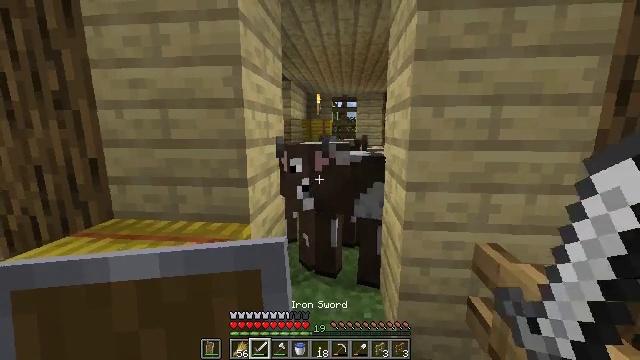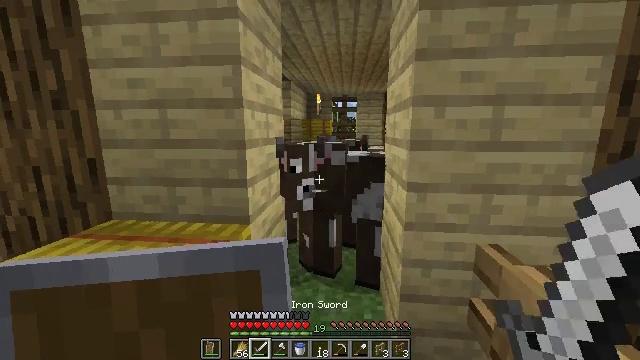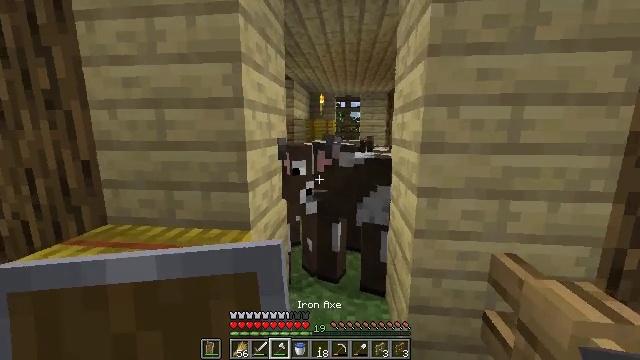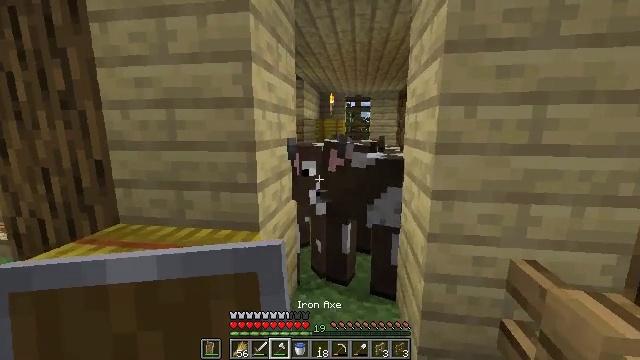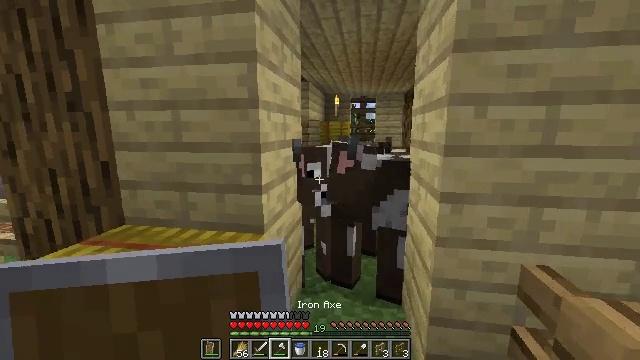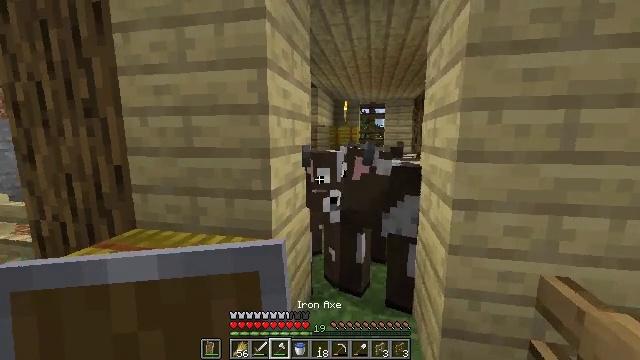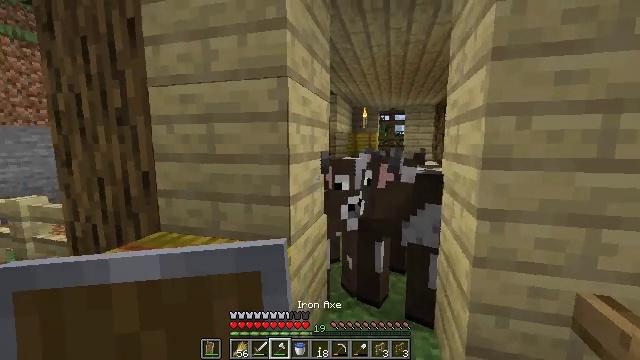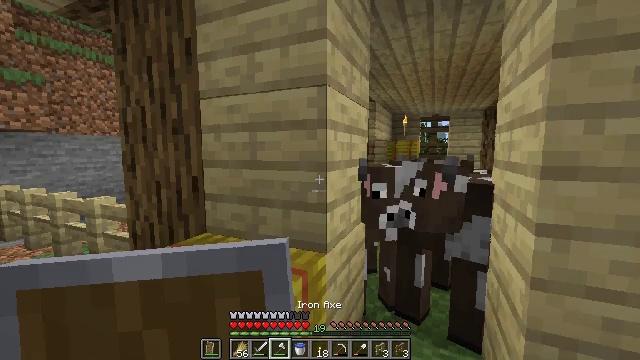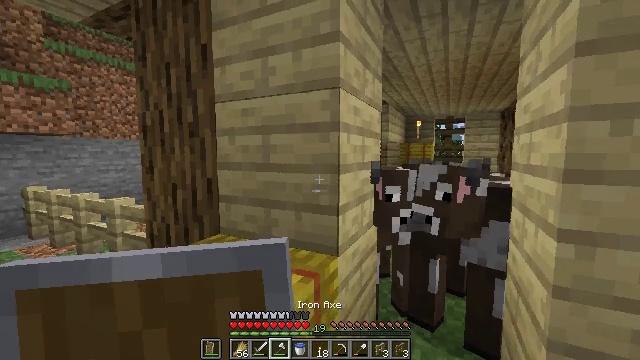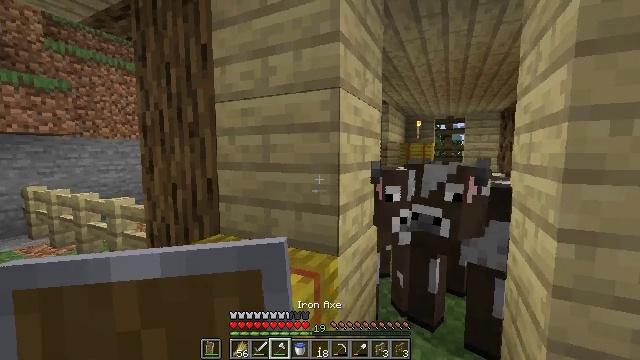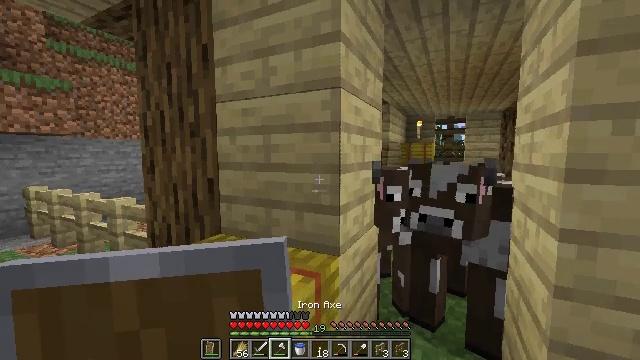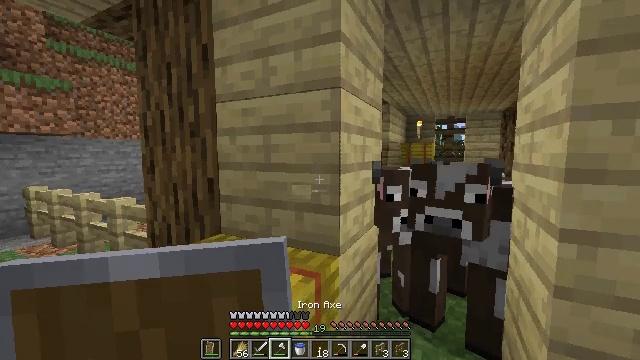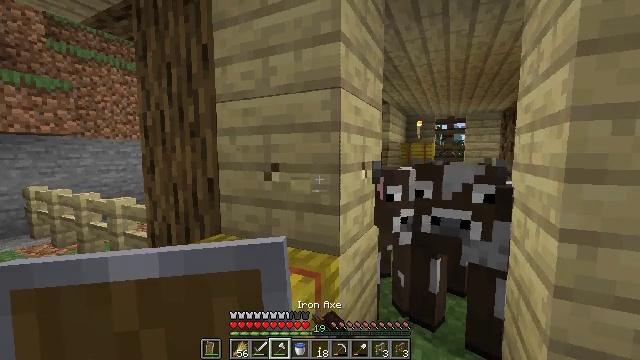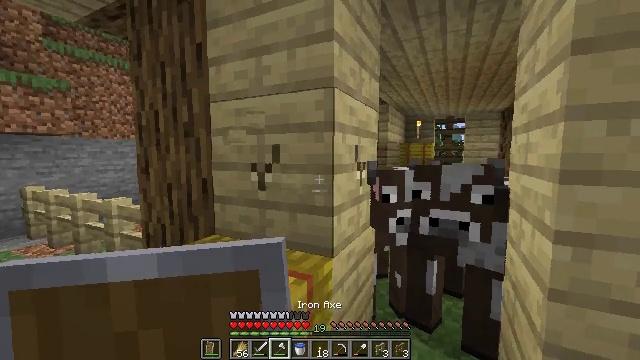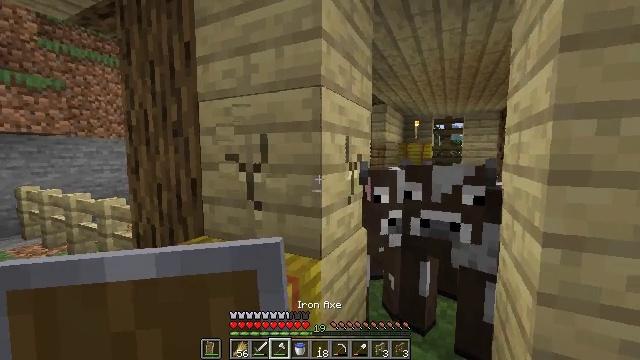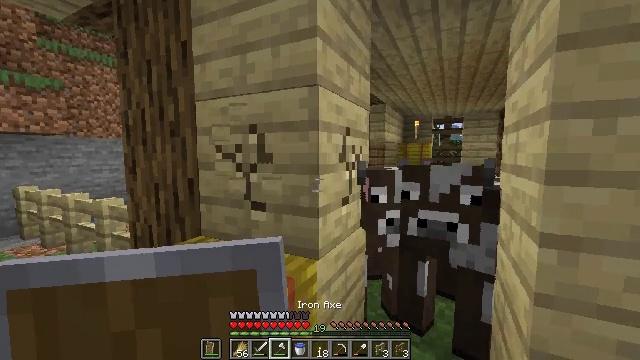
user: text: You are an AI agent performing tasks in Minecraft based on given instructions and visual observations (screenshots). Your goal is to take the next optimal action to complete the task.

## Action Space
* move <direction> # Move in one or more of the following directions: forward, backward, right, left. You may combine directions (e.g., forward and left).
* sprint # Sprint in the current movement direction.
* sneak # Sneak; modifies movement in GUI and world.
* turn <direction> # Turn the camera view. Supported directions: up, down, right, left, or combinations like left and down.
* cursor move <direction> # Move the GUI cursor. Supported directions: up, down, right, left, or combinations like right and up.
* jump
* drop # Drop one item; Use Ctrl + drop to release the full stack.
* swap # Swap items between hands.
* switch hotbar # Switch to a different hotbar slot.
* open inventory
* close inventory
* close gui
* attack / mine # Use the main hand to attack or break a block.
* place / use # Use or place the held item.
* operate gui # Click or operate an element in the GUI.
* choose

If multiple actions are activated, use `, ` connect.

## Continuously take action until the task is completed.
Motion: motion action
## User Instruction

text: Mine the birch planks.
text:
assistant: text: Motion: no_op
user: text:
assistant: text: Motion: no_op
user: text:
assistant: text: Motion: turn left
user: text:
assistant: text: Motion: turn left
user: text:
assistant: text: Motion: turn left and up
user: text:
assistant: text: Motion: turn left and up
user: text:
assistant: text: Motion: turn left and up
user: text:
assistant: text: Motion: turn left
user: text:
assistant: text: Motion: no_op
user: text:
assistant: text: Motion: no_op
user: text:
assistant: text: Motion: attack / mine
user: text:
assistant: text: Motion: attack / mine
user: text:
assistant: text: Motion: attack / mine
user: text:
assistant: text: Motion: attack / mine
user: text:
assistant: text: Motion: attack / mine
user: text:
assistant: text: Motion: attack / mine
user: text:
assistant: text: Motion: attack / mine
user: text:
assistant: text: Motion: attack / mine
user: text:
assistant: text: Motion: attack / mine
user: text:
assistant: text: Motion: attack / mine
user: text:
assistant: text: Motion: attack / mine
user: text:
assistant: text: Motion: turn left and down, attack / mine
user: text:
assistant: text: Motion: turn left and down
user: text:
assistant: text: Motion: turn down
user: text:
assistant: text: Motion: turn right and down
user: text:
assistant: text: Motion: turn right
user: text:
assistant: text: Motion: no_op
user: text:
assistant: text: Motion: turn down
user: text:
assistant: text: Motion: turn down
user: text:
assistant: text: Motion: turn right and down